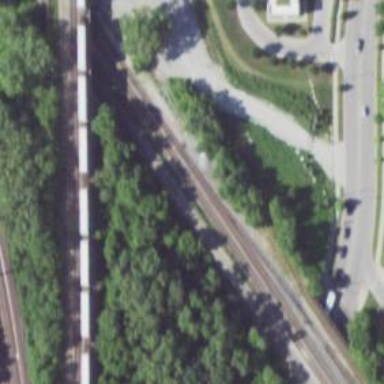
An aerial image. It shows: Railway service station.